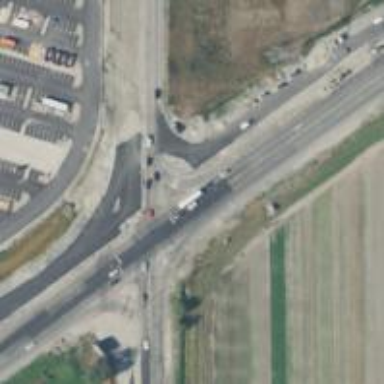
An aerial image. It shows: Trunk link highway.